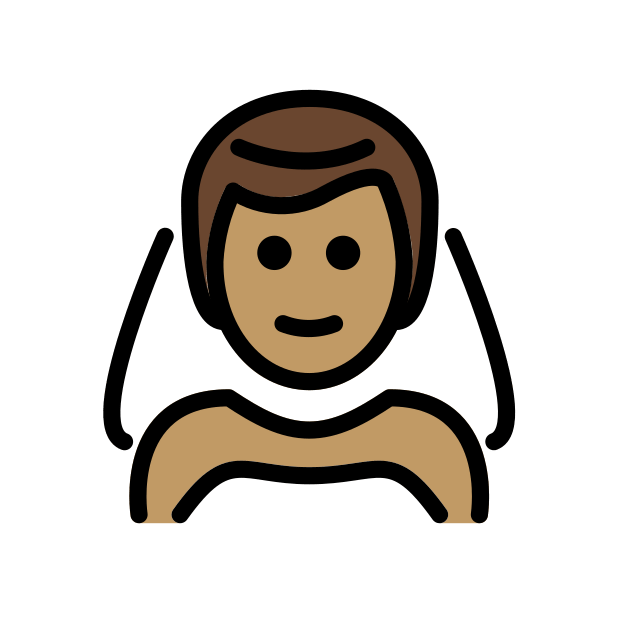
man with veil: medium skin tone